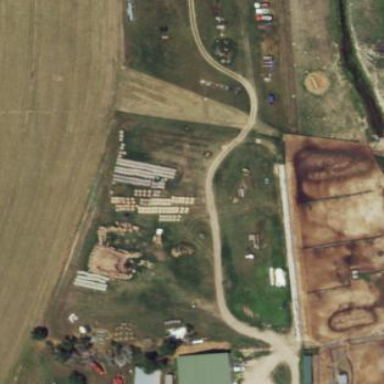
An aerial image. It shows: Farmyard area.